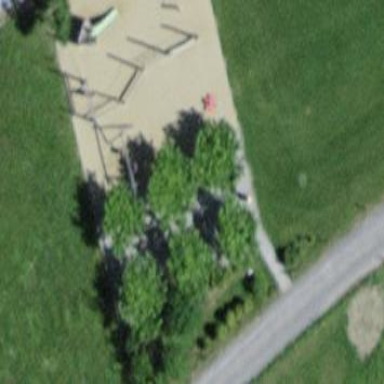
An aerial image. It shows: Playground area for leisure land.